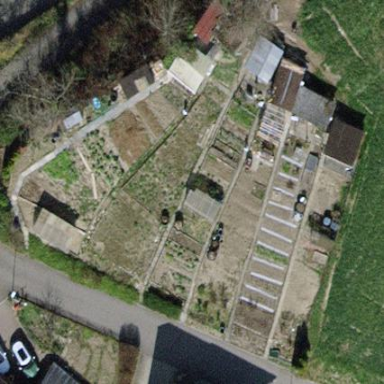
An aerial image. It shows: Area designated for allotments.